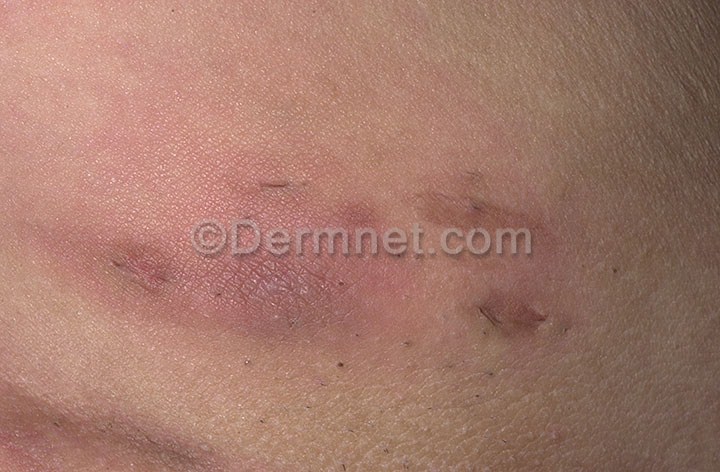
Disease: Acne and Rosacea Photos